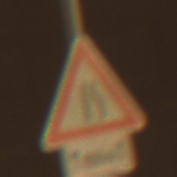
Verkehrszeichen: EinseitigVerengteFahrbahnRechts
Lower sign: LaengeEinerStrecke1
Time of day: Night
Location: Outdoor (Urban)
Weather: Clear
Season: NotSpecified
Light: Artificial